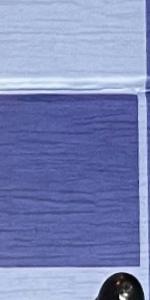
Label: Pawn_Black